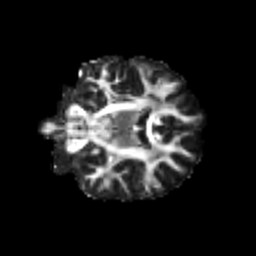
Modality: FA
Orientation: coronal
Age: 47
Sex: male
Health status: healthy
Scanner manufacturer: siemens
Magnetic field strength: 3 T
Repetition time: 3.6 s
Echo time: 0.092 s